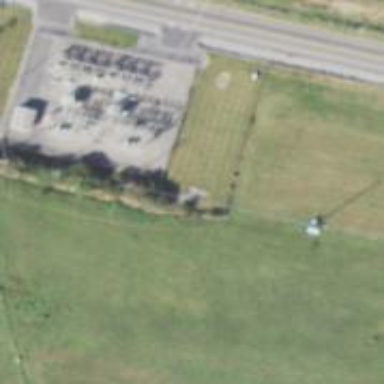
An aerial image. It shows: Power substation.